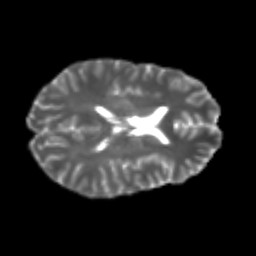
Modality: T2w
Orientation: axial
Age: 24
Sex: male
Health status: healthy
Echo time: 0.074 s